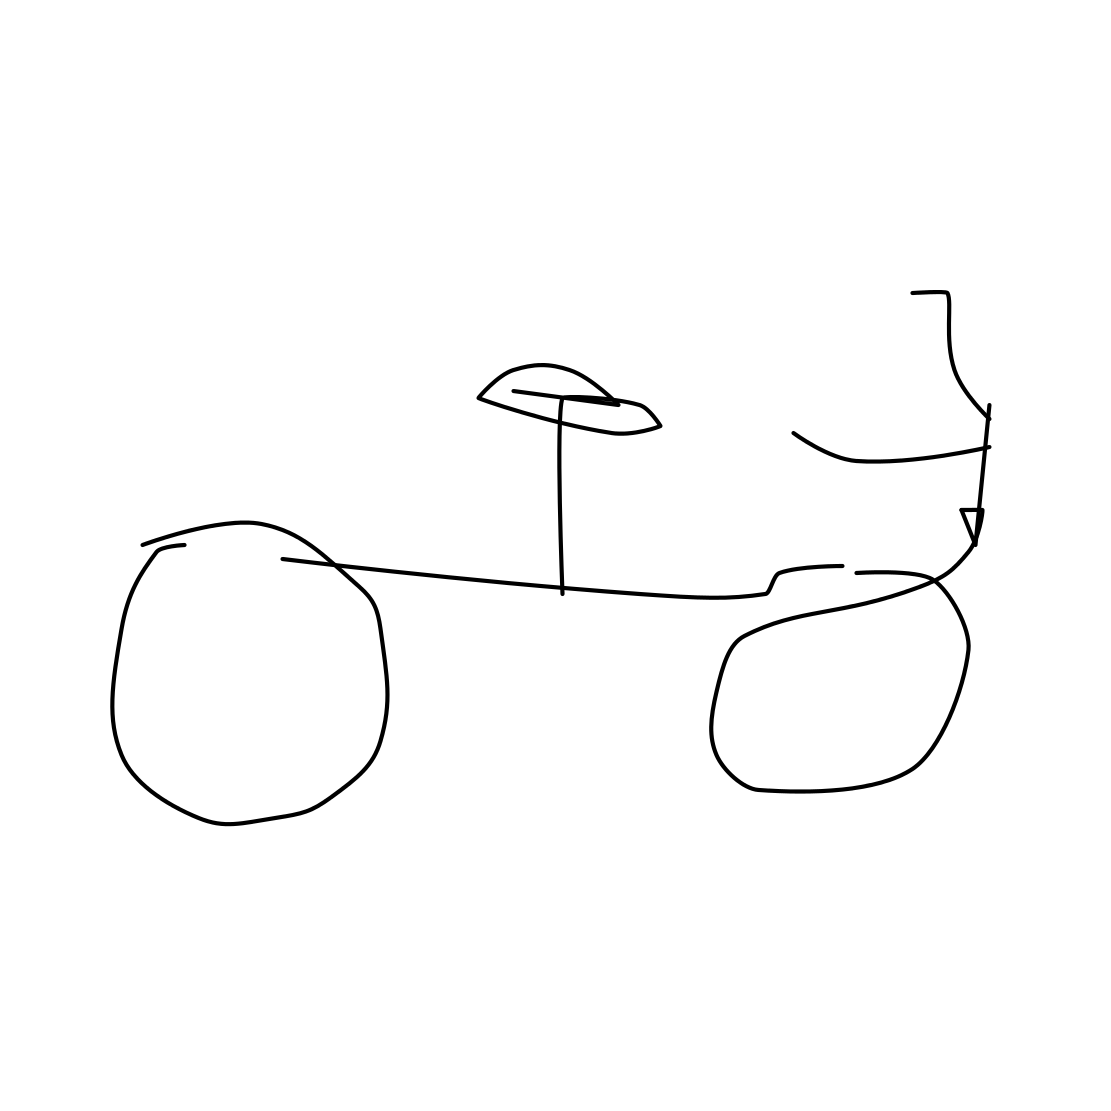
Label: bicycle